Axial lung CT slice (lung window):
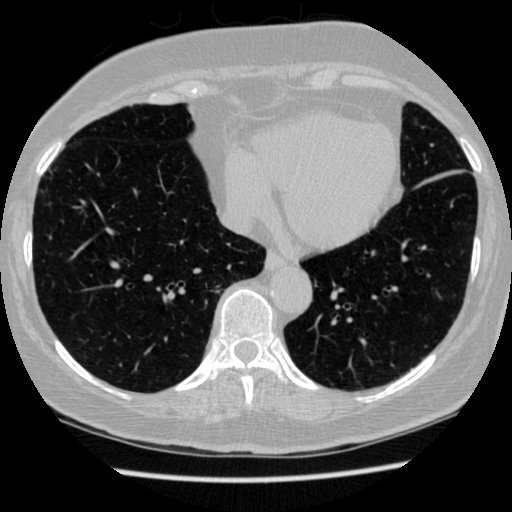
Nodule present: no